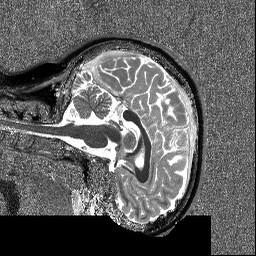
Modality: T1map
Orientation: sagittal
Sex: female